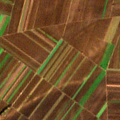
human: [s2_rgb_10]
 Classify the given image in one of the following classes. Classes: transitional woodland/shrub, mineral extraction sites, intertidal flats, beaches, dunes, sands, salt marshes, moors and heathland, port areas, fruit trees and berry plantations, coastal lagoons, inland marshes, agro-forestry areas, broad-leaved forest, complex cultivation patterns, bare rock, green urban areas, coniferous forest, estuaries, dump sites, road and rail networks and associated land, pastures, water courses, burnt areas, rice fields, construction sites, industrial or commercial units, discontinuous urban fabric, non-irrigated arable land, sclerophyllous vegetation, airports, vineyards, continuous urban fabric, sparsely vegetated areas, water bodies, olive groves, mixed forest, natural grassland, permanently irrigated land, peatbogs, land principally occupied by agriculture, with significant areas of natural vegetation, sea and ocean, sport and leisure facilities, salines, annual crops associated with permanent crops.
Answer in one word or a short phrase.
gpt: non-irrigated arable land